Field crop: tomato
Growth stage: 1
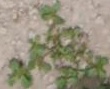
Species: portulaca